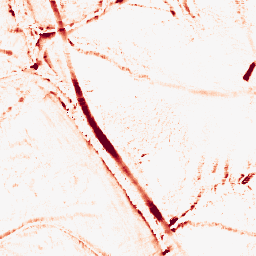
Category: morphological
Decomposition family: morphological_ellipse
Decomposition parameters: operation: opening
width: 10
height: 10
Upsampling method: area
Upsampling parameters: scale: 2
Upsampling scale: 2